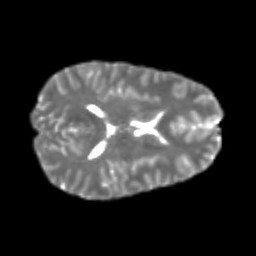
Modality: T2w
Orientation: axial
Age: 24
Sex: male
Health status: healthy
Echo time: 0.074 s